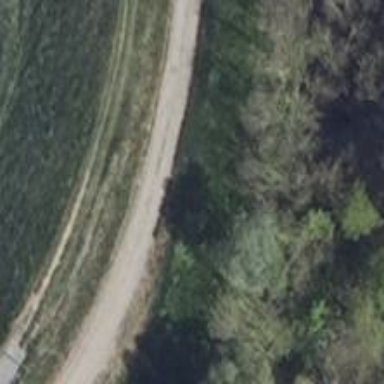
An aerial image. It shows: Gravel track with grade2 tracktype.